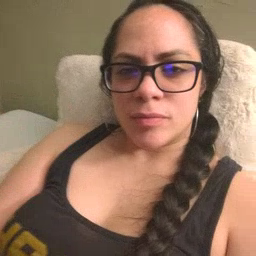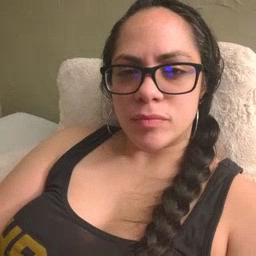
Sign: jeans